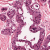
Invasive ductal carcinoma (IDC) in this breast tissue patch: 0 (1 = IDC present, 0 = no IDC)